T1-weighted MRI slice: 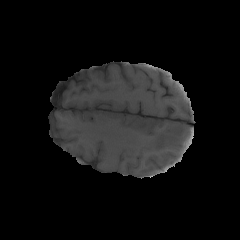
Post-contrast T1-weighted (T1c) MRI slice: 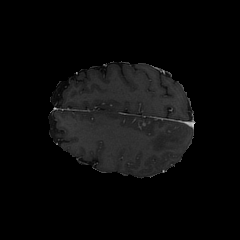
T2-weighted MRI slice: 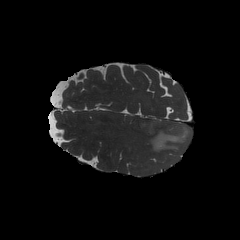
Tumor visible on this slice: yes